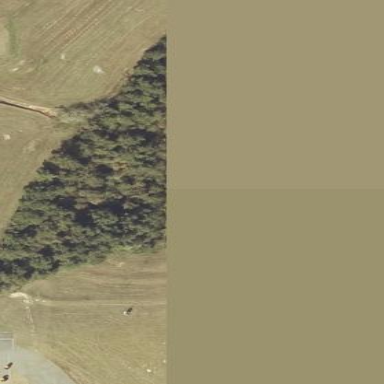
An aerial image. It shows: Beautiful woodland area.